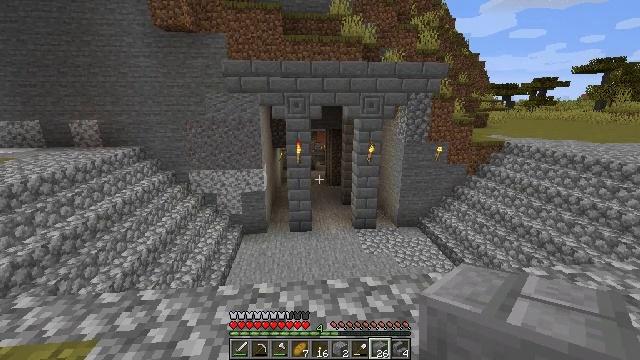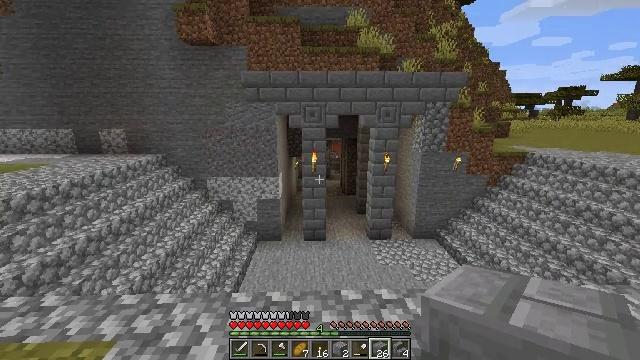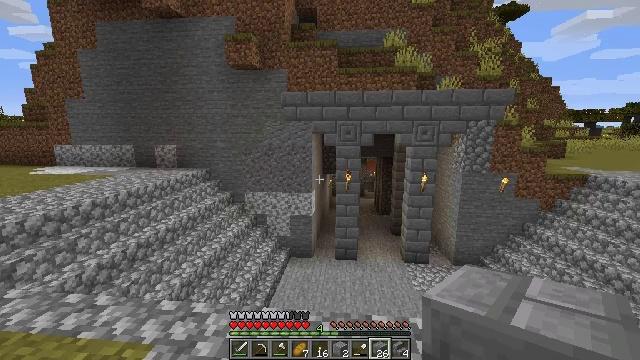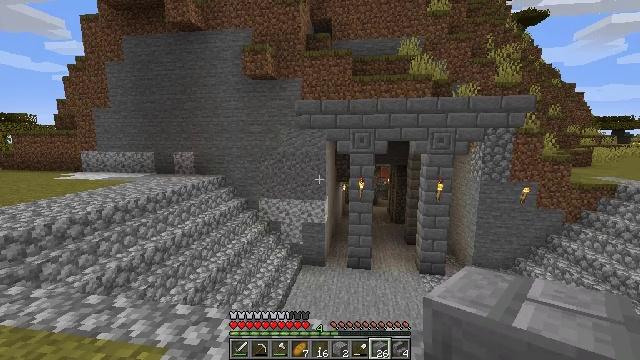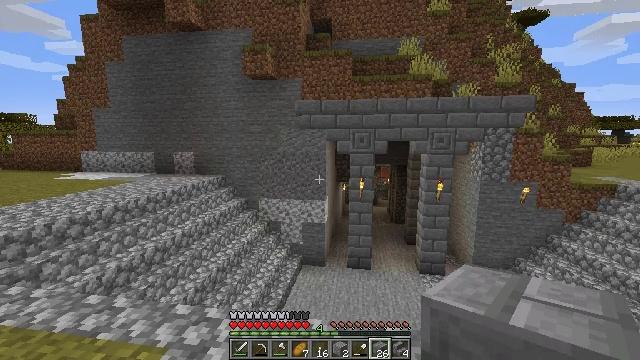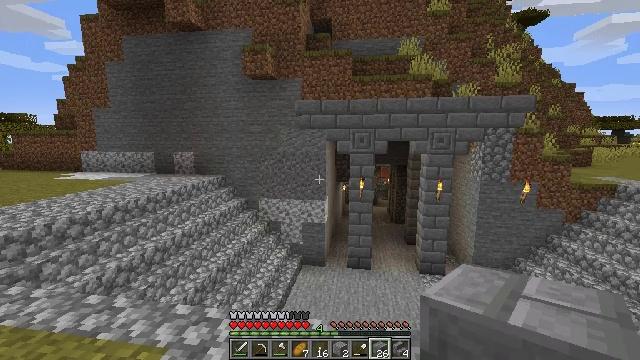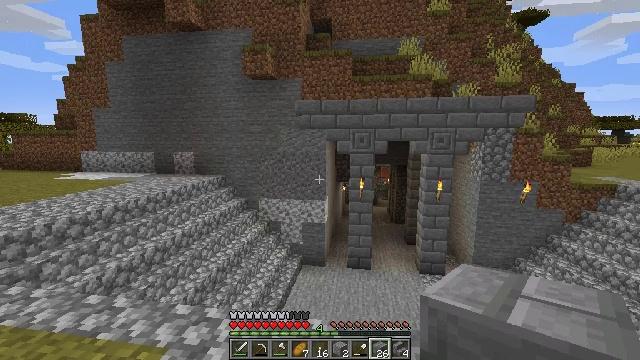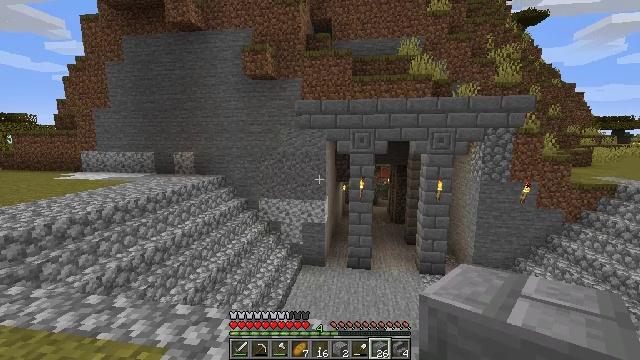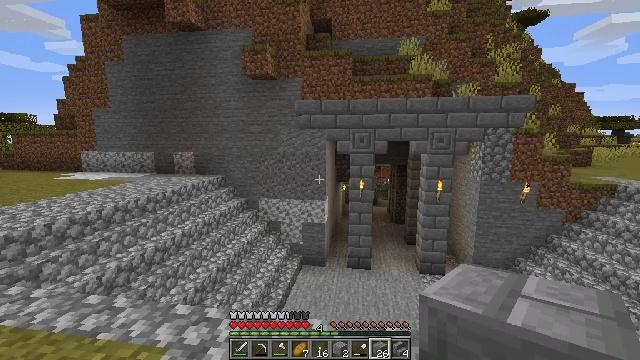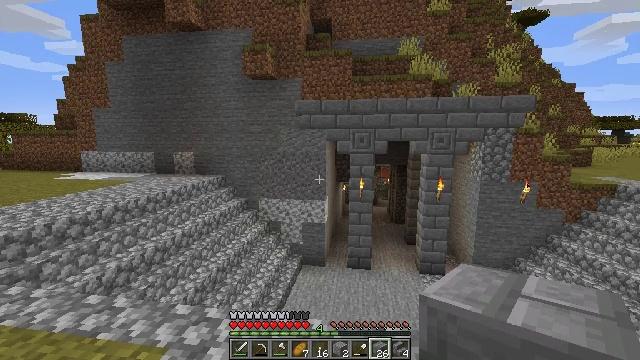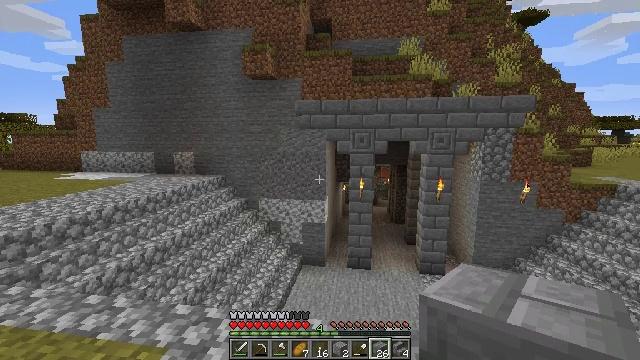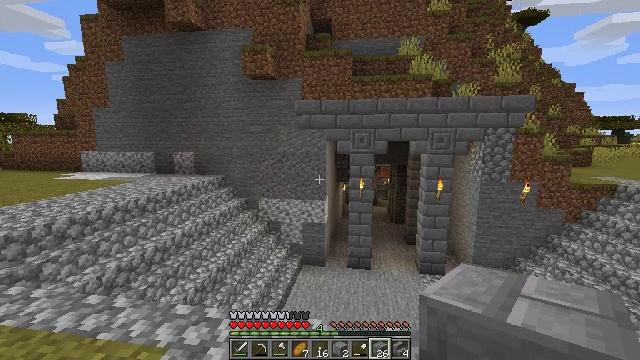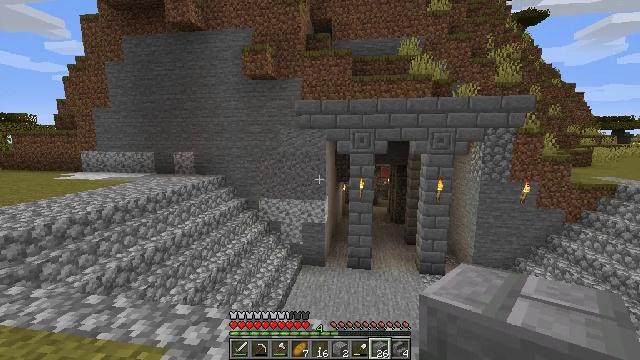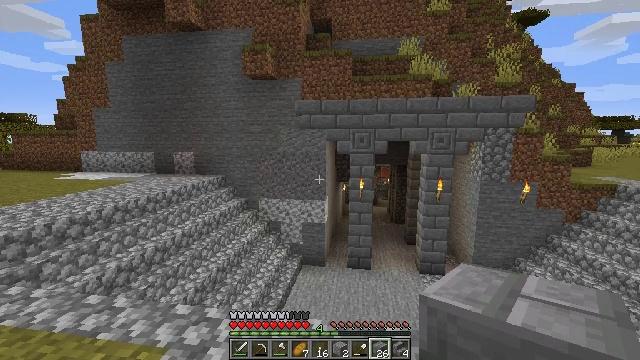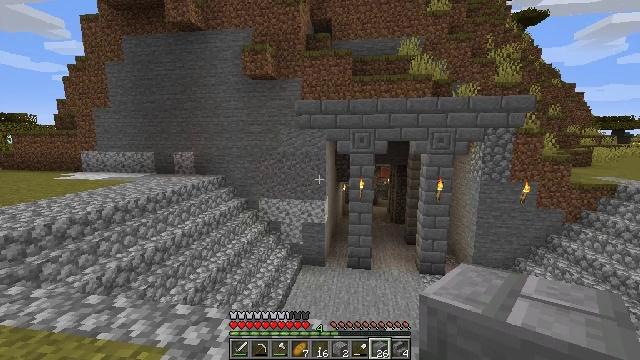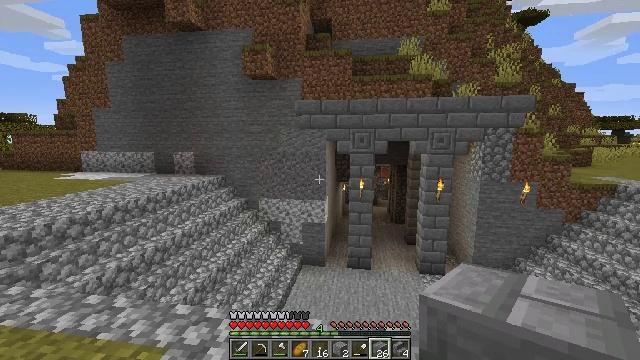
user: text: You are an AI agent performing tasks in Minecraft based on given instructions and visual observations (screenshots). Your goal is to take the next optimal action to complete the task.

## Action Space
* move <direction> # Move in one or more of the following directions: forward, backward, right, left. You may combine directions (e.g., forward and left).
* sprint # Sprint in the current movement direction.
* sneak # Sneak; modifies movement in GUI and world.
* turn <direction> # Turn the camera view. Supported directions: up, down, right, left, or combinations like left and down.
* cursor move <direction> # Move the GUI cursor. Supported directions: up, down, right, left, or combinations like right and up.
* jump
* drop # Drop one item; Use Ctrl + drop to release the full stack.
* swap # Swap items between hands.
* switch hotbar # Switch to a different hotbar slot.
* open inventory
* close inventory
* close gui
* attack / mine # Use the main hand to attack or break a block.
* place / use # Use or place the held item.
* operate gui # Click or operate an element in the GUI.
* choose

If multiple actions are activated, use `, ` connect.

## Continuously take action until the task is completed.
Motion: motion action
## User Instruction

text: Create polished granite using the crafting table.
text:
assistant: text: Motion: turn left and up
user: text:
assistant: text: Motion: turn left and up
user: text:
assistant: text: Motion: turn left and up
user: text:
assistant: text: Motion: no_op
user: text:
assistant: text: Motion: no_op
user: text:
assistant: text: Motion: no_op
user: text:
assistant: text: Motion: no_op
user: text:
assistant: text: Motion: no_op
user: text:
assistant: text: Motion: no_op
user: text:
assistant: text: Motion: no_op
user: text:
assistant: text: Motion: no_op
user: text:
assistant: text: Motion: no_op
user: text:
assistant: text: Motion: no_op
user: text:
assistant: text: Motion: no_op
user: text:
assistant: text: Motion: no_op
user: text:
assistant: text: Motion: no_op
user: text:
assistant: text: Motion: no_op
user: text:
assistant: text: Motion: no_op
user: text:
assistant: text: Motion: no_op
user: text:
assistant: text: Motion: no_op
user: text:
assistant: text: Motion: no_op
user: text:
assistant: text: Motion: no_op
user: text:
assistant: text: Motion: no_op
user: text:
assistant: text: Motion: no_op
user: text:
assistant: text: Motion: no_op
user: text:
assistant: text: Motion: no_op
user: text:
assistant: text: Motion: no_op
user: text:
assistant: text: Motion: no_op
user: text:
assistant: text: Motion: no_op
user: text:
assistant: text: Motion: no_op